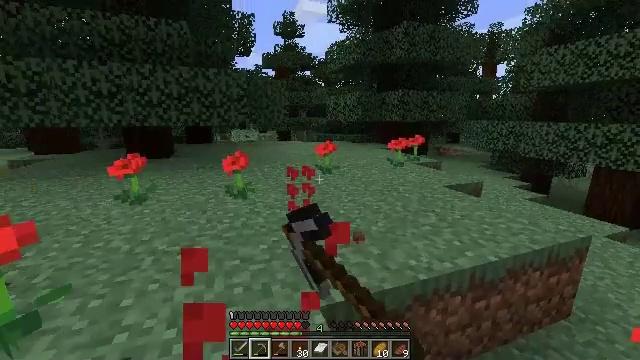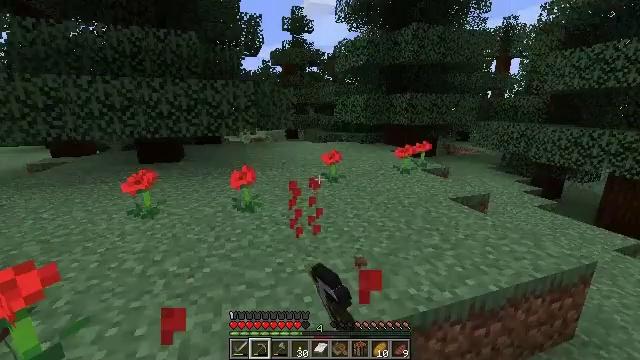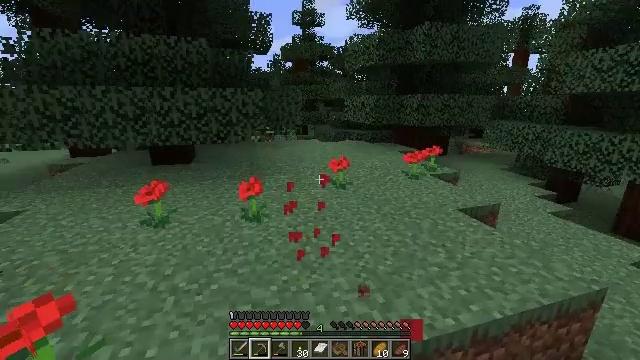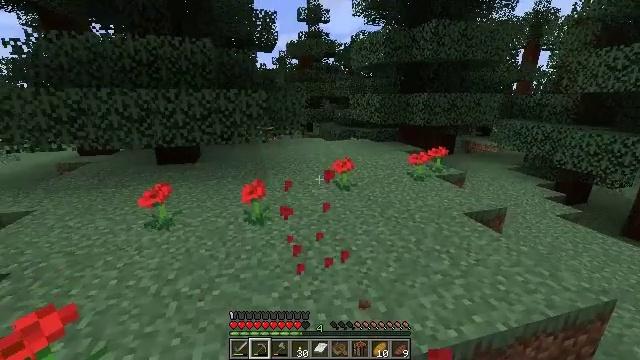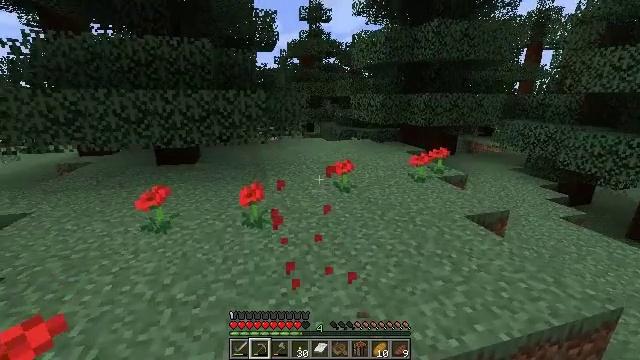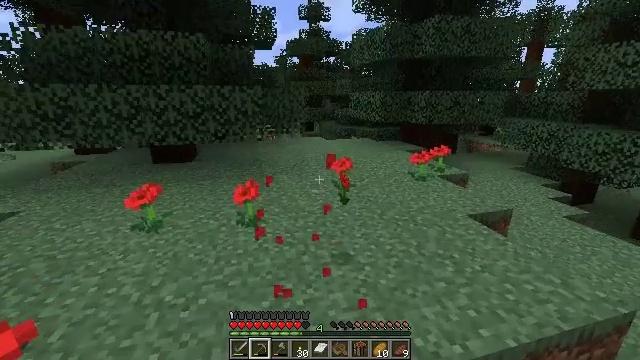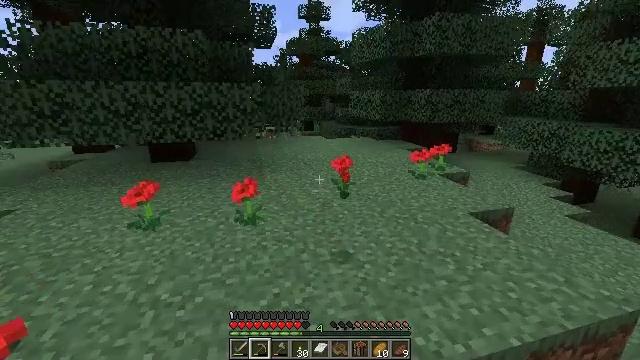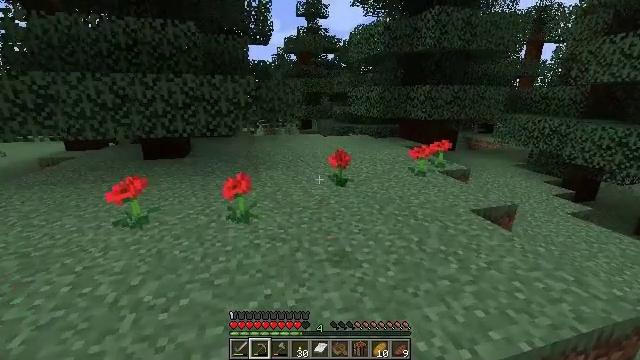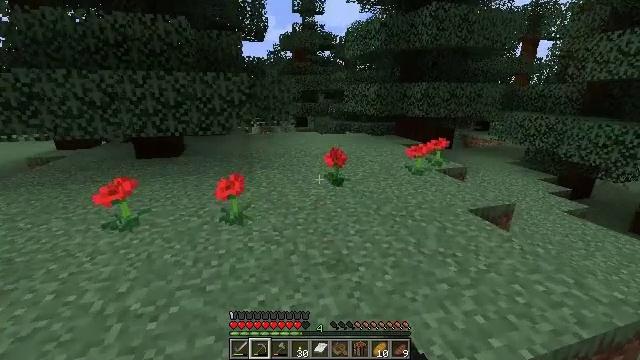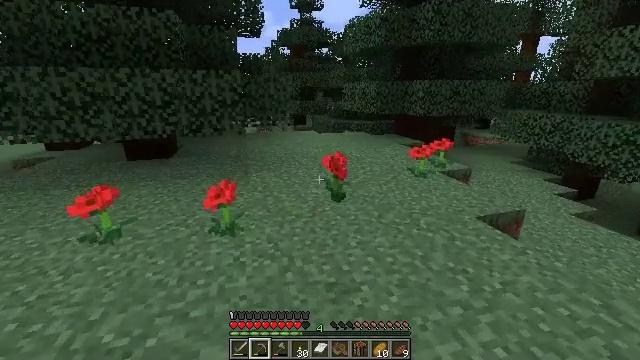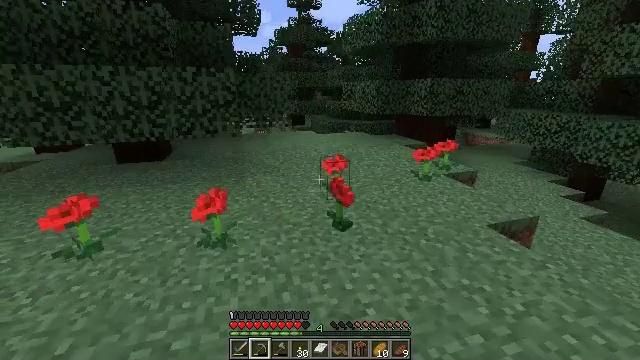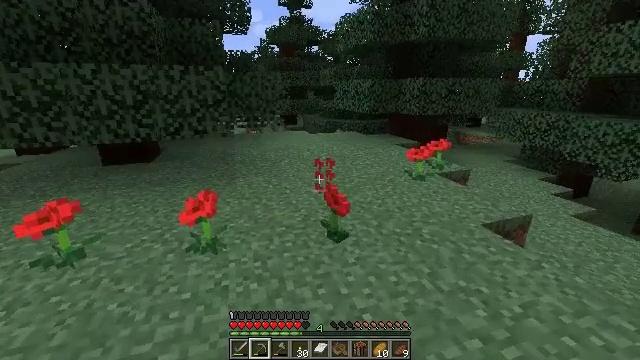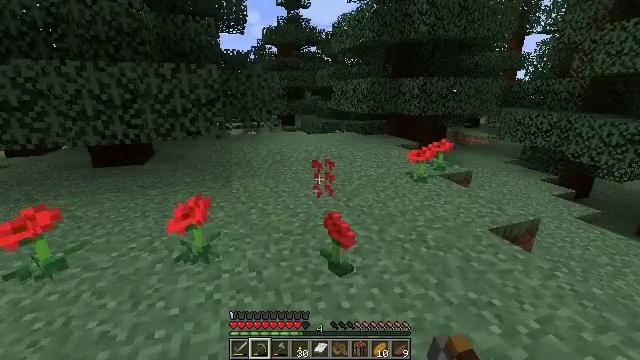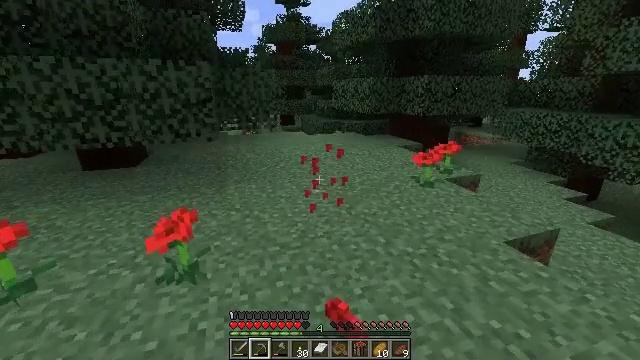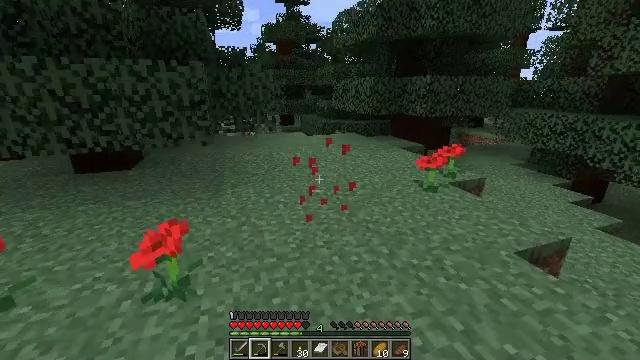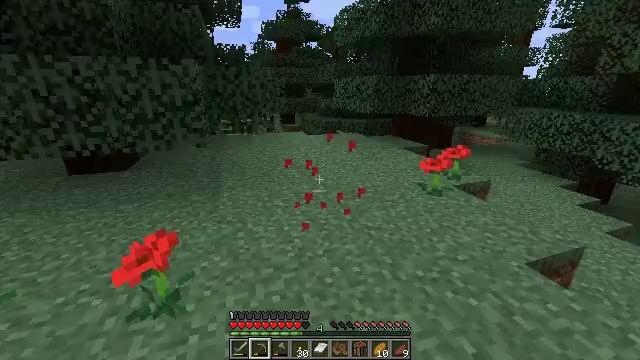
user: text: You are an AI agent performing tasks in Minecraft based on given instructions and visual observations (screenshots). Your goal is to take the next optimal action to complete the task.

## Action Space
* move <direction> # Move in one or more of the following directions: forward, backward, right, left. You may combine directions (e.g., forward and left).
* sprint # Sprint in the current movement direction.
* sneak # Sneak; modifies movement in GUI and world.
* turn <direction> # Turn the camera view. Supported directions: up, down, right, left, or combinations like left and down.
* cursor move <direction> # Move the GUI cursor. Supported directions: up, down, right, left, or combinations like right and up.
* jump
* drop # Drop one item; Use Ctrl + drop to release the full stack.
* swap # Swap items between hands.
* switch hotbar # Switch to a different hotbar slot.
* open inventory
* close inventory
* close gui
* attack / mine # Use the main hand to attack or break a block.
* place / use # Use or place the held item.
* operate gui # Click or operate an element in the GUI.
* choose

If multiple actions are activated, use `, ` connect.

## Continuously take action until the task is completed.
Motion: motion action
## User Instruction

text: Mine the poppy flower.
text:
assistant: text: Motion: move forward, turn left and down, attack / mine, jump
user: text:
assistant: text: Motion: move forward, turn left and down, jump
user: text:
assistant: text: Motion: move forward, turn left
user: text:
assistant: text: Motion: move forward
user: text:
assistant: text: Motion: move forward
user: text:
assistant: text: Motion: move forward
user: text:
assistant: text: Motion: move forward, attack / mine
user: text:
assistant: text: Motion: move forward, attack / mine
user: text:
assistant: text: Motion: move forward, attack / mine
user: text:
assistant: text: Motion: move forward
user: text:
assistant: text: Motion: move forward, turn right, attack / mine
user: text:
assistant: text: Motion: move forward, attack / mine
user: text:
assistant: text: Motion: move forward, attack / mine
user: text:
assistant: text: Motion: move forward, attack / mine
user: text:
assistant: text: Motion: move forward
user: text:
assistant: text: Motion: no_op